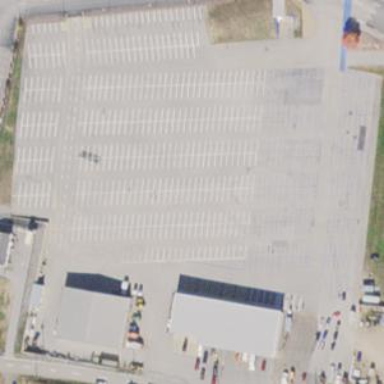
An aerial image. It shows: Parking area.